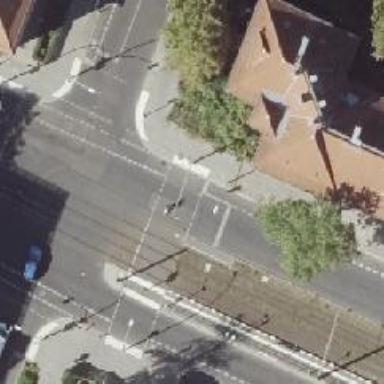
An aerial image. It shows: Road crossing with traffic signals and central island.